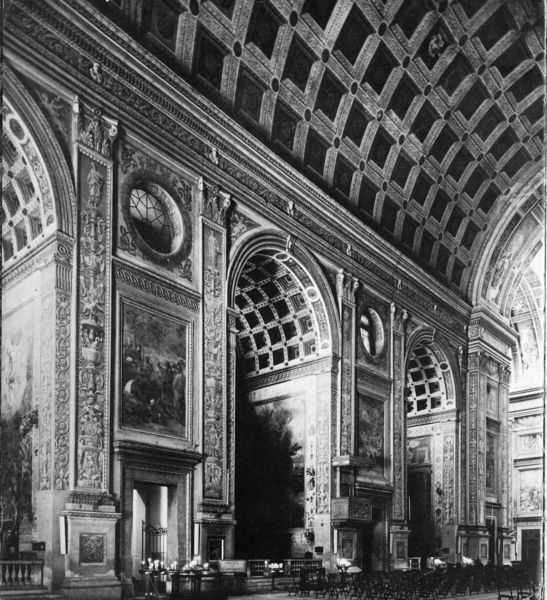
Titel: Sant' Andrea (Langhauswand)
Künstler: Leone Battista Alberti
Standort: Mantova
Institution: Sant' Andrea
Schlagwörter: dunkel, gemälde, schatten, weiß, menschen, ausschnitt, fenster, glas, grau, hell, licht, marmor, pfeiler, raum, schwarz, stühle, säule, säulen, tür, haus, schloss, fächer, leute, malerei, ornament, wand, architektur, barock, rahmen, sockel, weit, bild, innenraum, öl, felder, gitter, kirche, dunkelheit, interieur, decke, innen, renaissance, kreis, rund, relief, schiff, bilder, sitze, bogen, türen, türe, bank, besucher, pilaster, saal, rundbogen, kuppel, detail, ornamente, kerze, kerzen, durchgang, innenansicht, podest, halle, foto, fotografie, photographie, bögen, eingang, eisen, nische, gewölbe, münchen, balustrade, dom, groß, scheibe, schwarzweiß, kreise, bahnhof, münster, altar, arkaden, bänke, inneres, kapitelle, kathedrale, langhaus, rom, kapitell, photo, fries, portal, sims, schranke, gesims, mittelschiff, okuli, architrave, bestuhlung, kanzel, langschiff, rosette, dekce, fresken, florenz, kapelle, ballustrade, kassetten, kassettendecke, büro, reliefs, fotographie, aufnahme, verzierungen, krei, groteske, nischen, kasettendecke, tonnengewölbe, romanisch, apsiden, abseiten, kapellen, vierung, konchen, kassettengewölbe, kichr, rosettenfenster, schif, nisch, aufgemalt, st. michael, kapell, innenaufnahme, kassete, kassetiert, petersom, querung, kassettendecken, seitengewälbe, wandreliefs, kanzeö, dachgewölbe, altarnischen, bildeer